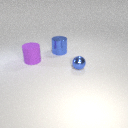
large purple rubber cylinder to the left of small blue metal sphere